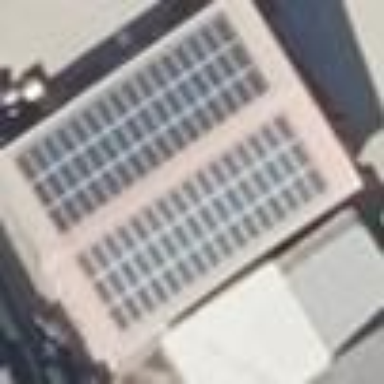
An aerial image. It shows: There is building with solar power generator.